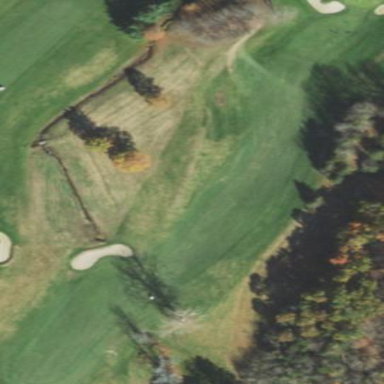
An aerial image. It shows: Grassy area designated as golf fairway.